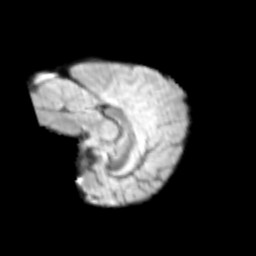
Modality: T2w
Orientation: sagittal
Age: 9
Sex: female
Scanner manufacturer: siemens
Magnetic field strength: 3 T
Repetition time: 3.8 s
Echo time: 0.07 s